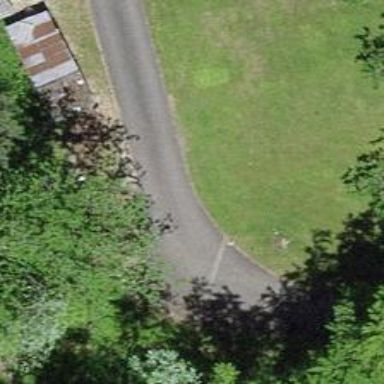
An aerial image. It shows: Asphalt driveway designated as service road.